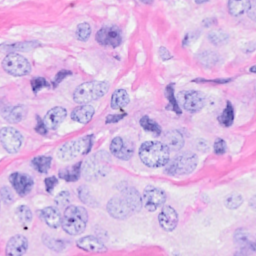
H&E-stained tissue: Breast